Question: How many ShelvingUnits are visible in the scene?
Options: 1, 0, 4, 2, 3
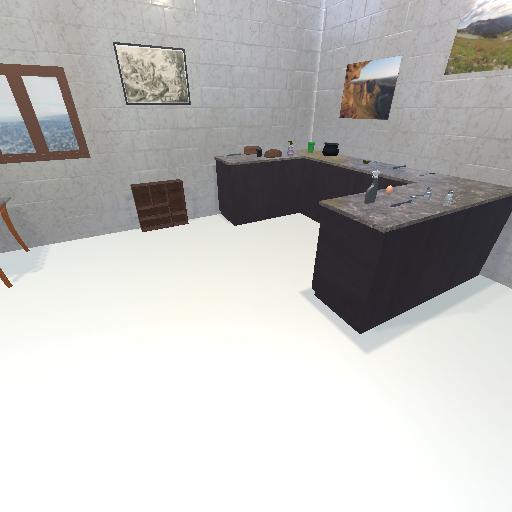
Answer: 1